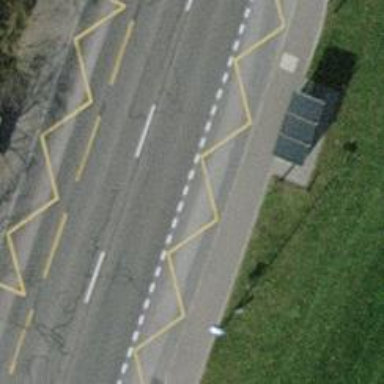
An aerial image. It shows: Bus stop equipped with public transport stop position.